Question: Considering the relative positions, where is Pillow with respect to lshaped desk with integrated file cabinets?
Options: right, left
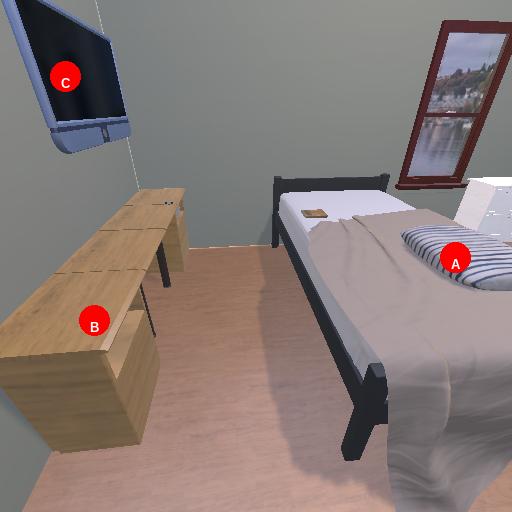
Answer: right